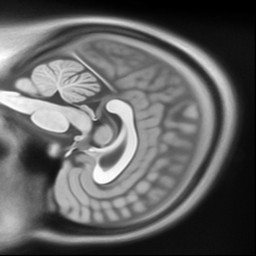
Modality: T1w
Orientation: sagittal